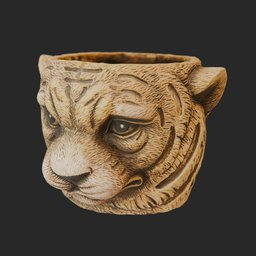
Label: decoration